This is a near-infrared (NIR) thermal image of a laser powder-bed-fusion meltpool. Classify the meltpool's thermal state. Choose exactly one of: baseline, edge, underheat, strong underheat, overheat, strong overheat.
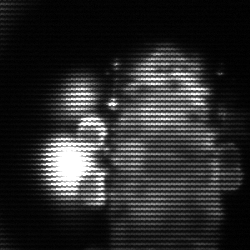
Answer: strong underheat